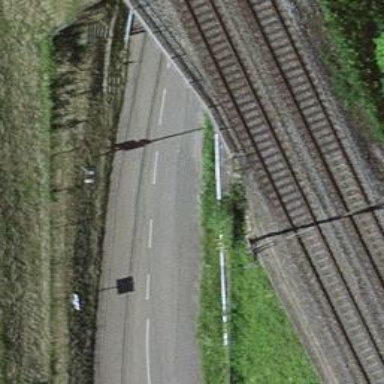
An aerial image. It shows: Railway bridge with electrified tracks and single contact line.